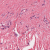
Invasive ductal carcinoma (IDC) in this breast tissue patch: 1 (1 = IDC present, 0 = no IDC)